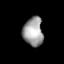
Tissue: lung
Cell type: Epithelial cells
Senescence score: 0.1676
Nuclear area (px): 565
Mean DAPI intensity: 157.377